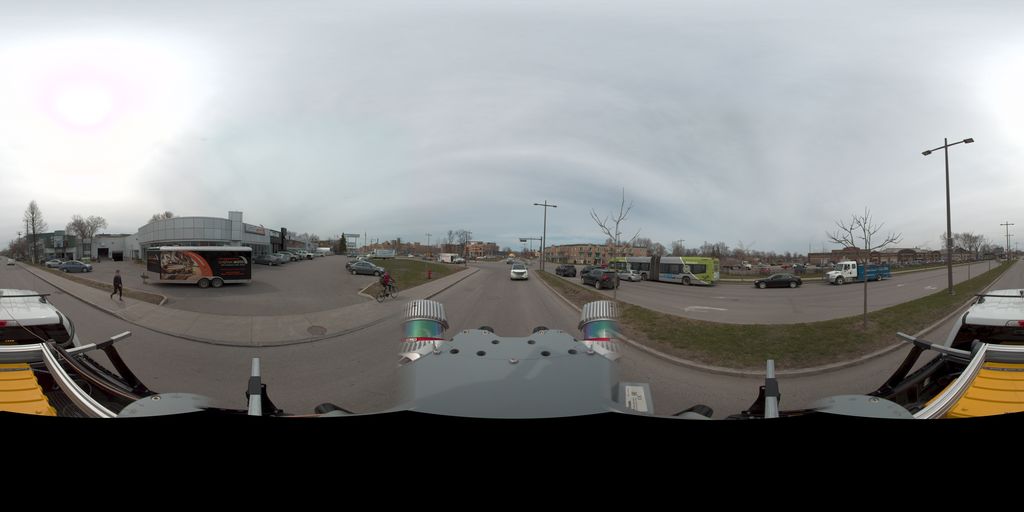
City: quebec_city